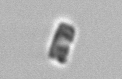
Label: Bacillariophyceae_morphotype1